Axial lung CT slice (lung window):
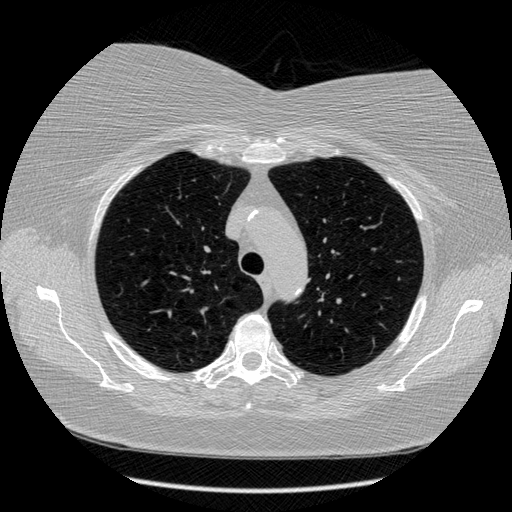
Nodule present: no